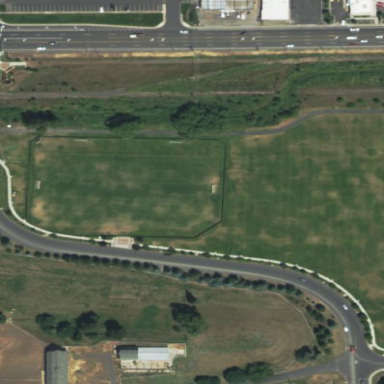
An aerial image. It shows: Recreational ground known as park.